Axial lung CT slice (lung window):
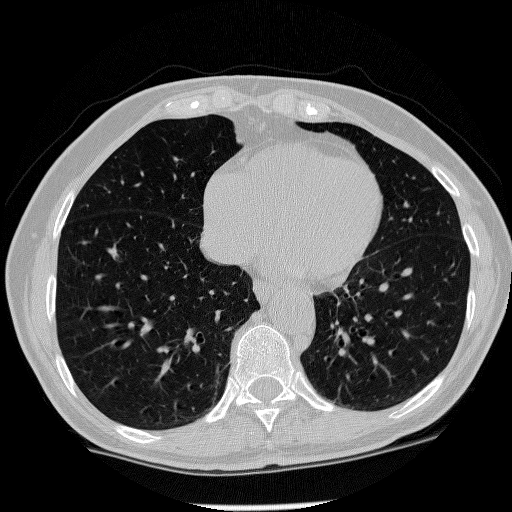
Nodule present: no